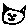
Label: cat